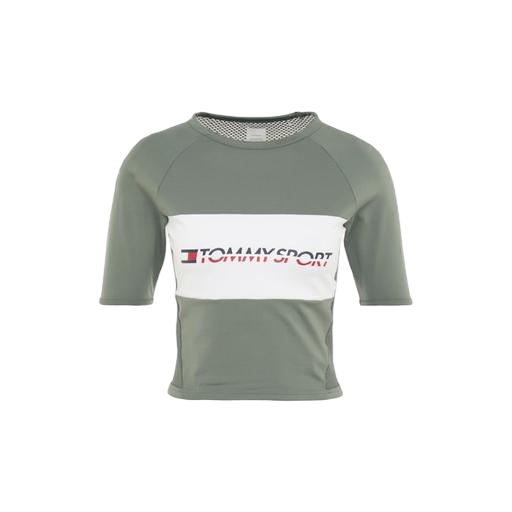
mid t-shirt, gray elevated sporty t-shirt, shortsleeved t-shirt, white background